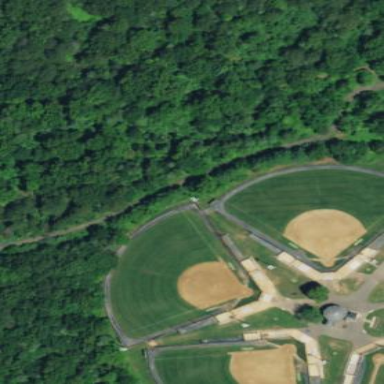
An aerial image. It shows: Baseball pitch for leisure and sports activities.